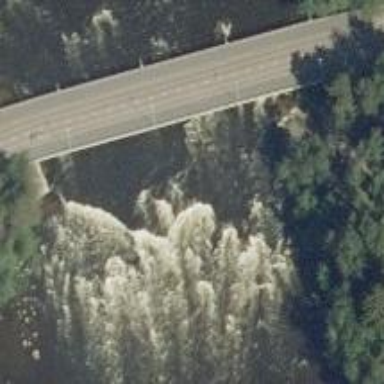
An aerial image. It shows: Weir along the waterway.